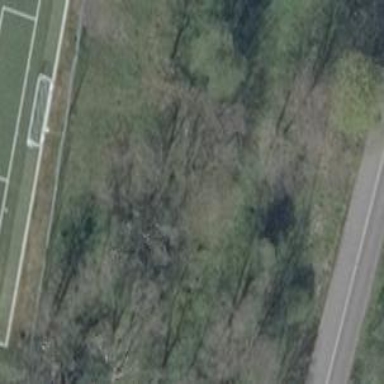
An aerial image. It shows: Area covered with grass.